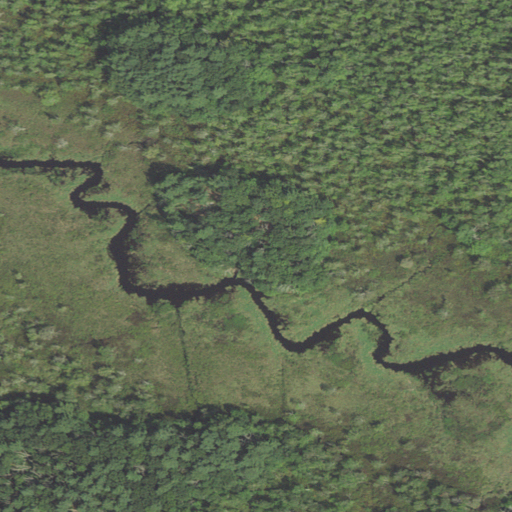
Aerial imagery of island in Massachusetts named Devilsfoot Island containing woody wetlands, mixed forest, deciduous forest, and herbaceous wetlands